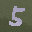
Label: 5